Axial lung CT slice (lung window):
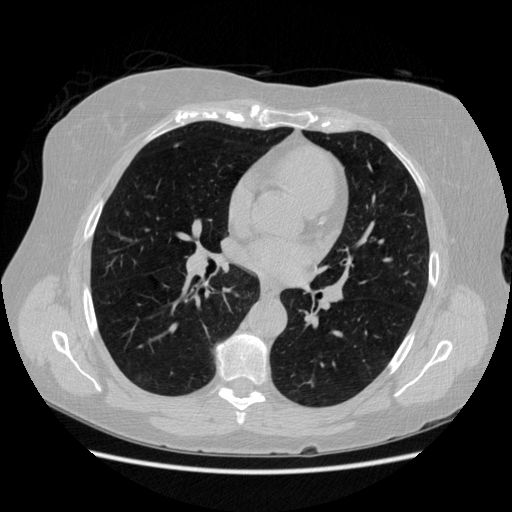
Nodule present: no